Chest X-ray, AP view. Patient: 13 years old, sex M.
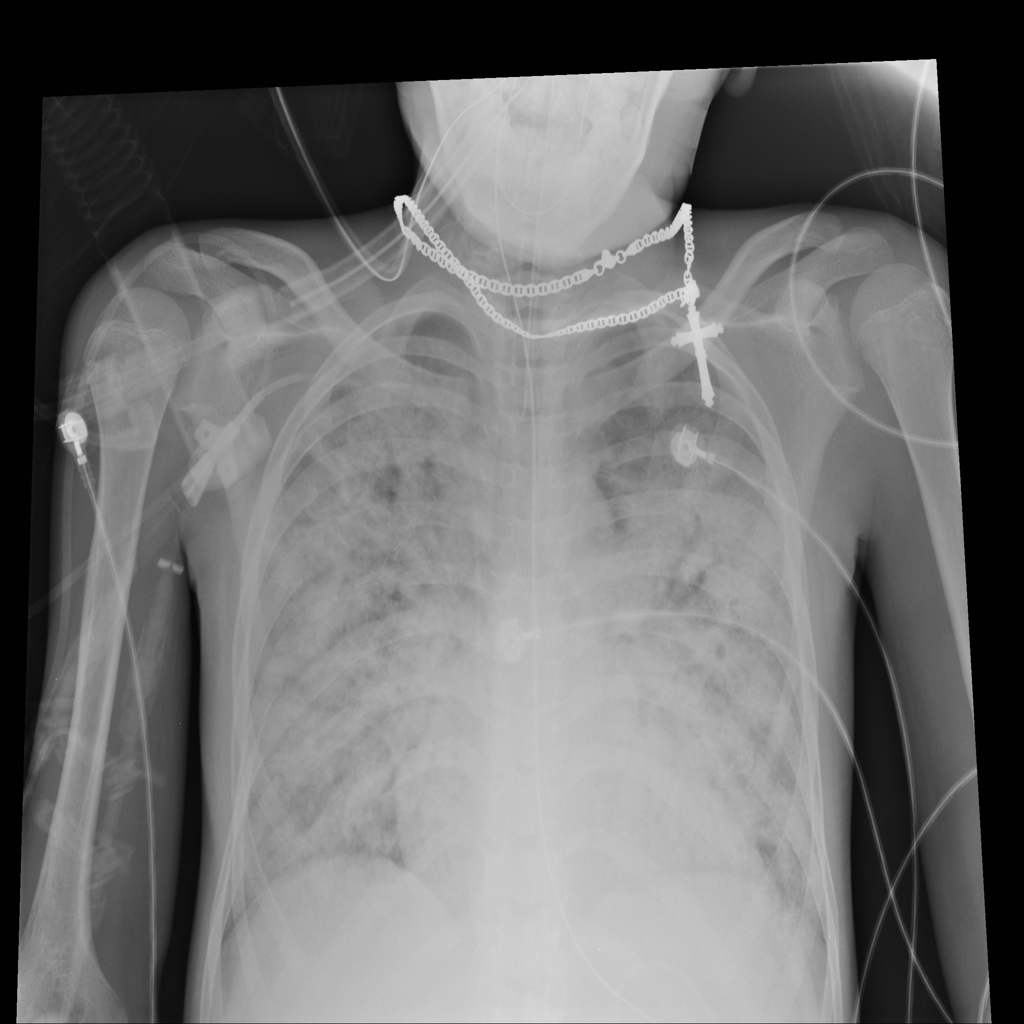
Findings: No Finding